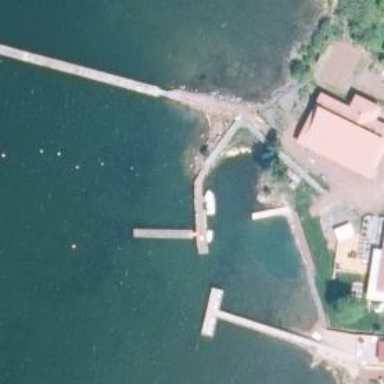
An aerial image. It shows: Pier with mooring facilities.